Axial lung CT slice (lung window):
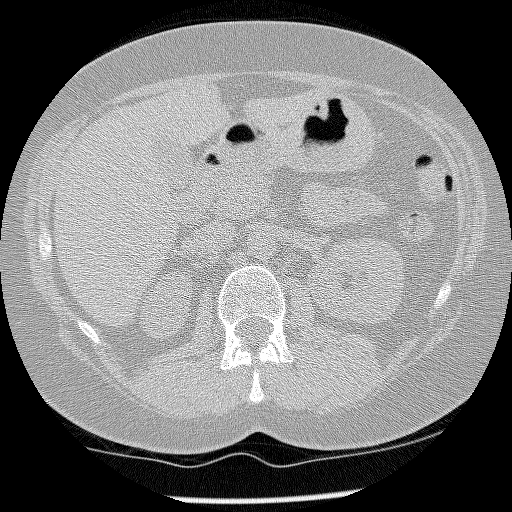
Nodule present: no